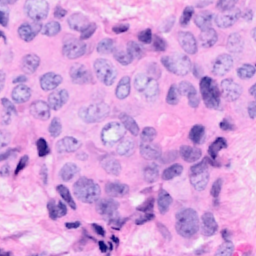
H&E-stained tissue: Breast